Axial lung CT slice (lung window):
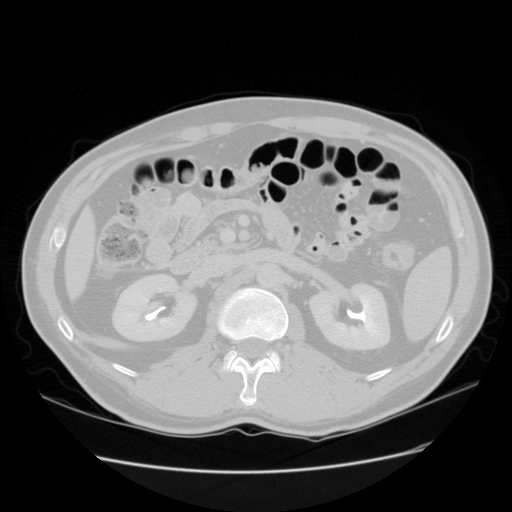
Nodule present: no